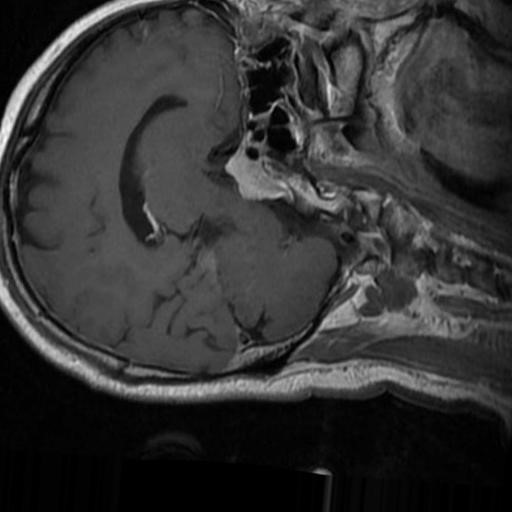
Label: brain_menin